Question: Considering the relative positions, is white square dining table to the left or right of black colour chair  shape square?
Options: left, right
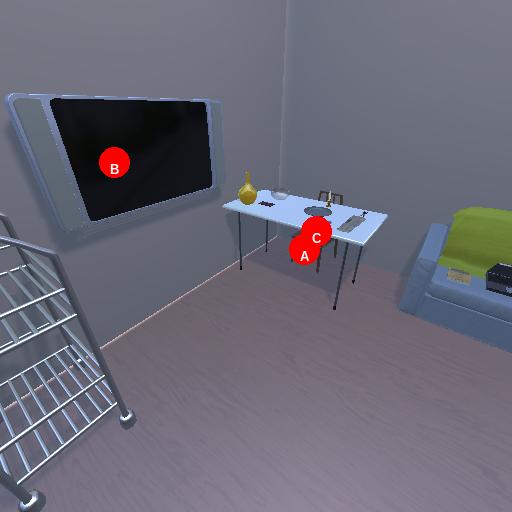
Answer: left